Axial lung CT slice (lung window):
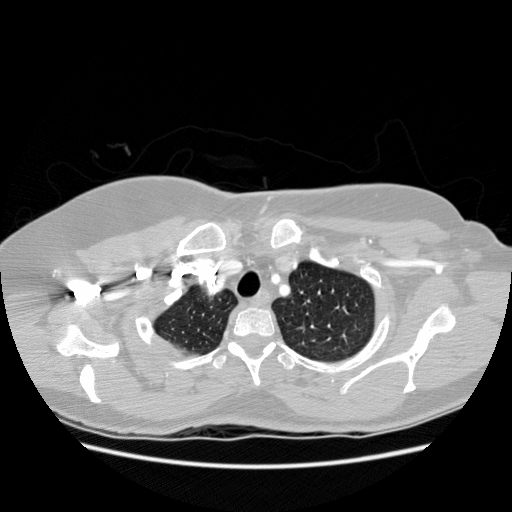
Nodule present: no